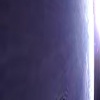
Label: sunburn